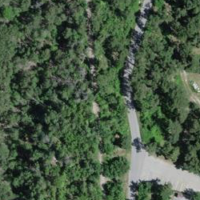
EUNIS habitat code: 43
Species observed at this site:
Epipactis atrorubens